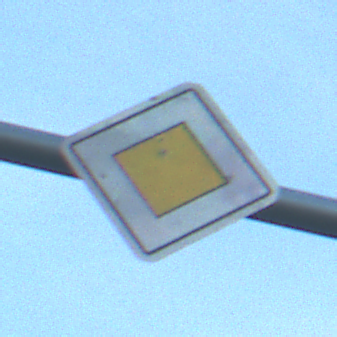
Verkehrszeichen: Vorfahrtsstrasse
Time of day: SunriseSunset
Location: Outdoor (Nature)
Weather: PartlyCloudy
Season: NotSpecified
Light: Natural